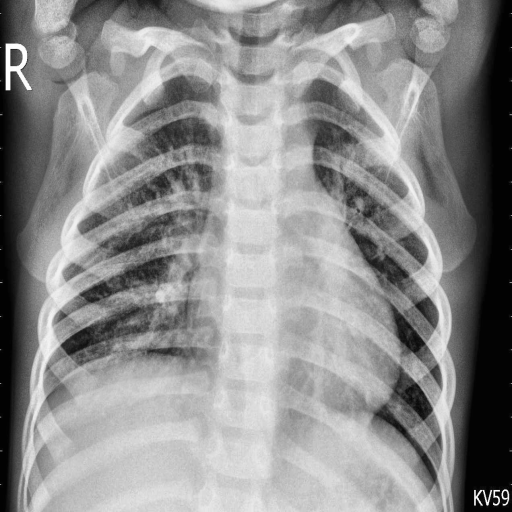
Finding: PNEUMONIA